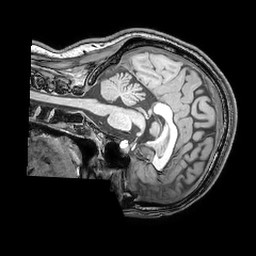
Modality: T1w
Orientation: sagittal
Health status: ill
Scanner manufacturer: philips
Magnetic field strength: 3 T
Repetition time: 0.007 s
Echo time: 0.0035 s